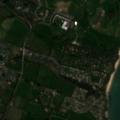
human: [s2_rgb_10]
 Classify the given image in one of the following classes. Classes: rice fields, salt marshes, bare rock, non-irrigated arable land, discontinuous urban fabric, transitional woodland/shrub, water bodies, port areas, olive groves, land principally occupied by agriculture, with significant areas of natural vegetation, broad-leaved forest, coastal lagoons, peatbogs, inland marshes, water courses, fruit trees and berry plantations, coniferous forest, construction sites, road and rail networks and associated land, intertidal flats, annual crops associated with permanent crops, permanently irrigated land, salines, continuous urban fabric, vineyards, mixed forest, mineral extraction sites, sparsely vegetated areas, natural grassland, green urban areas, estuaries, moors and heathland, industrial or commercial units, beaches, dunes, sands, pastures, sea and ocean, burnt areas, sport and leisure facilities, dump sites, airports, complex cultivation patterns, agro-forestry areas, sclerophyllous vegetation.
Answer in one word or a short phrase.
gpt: discontinuous urban fabric, sport and leisure facilities, pastures, complex cultivation patterns, sea and ocean